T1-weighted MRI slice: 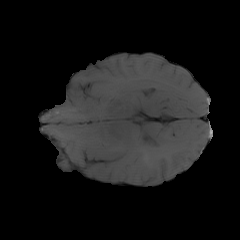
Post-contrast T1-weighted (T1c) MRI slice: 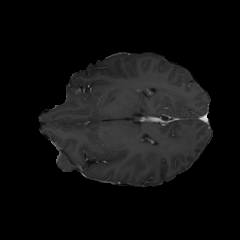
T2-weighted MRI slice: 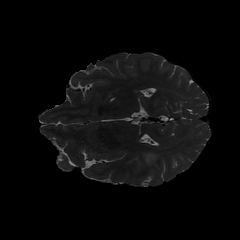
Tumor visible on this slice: yes